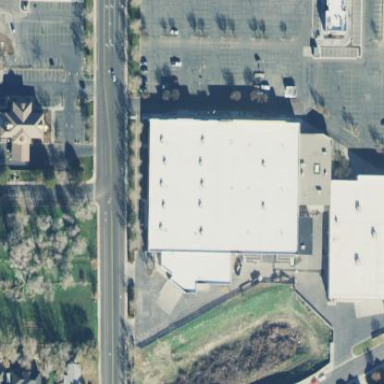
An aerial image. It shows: Building with furniture shop.